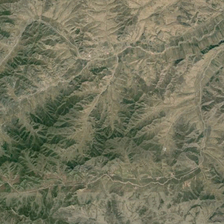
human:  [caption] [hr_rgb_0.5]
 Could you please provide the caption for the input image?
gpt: green plants grow in rivers .

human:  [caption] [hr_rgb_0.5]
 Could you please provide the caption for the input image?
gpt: there are many bare lands on the mountain .

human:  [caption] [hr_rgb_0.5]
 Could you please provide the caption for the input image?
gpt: there are many bare lands on the mountain .

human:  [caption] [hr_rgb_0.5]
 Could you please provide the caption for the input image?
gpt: green plants grow in rivers .

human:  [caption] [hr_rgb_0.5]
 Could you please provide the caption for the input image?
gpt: there are many bare lands on the mountain .